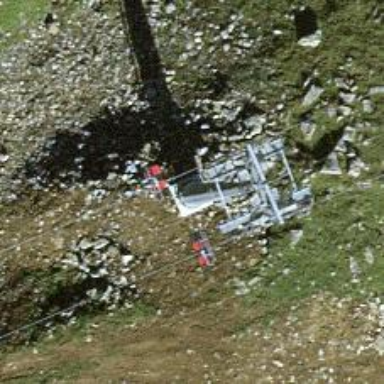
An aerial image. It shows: Pylon for aerialway.